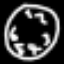
Label: clock